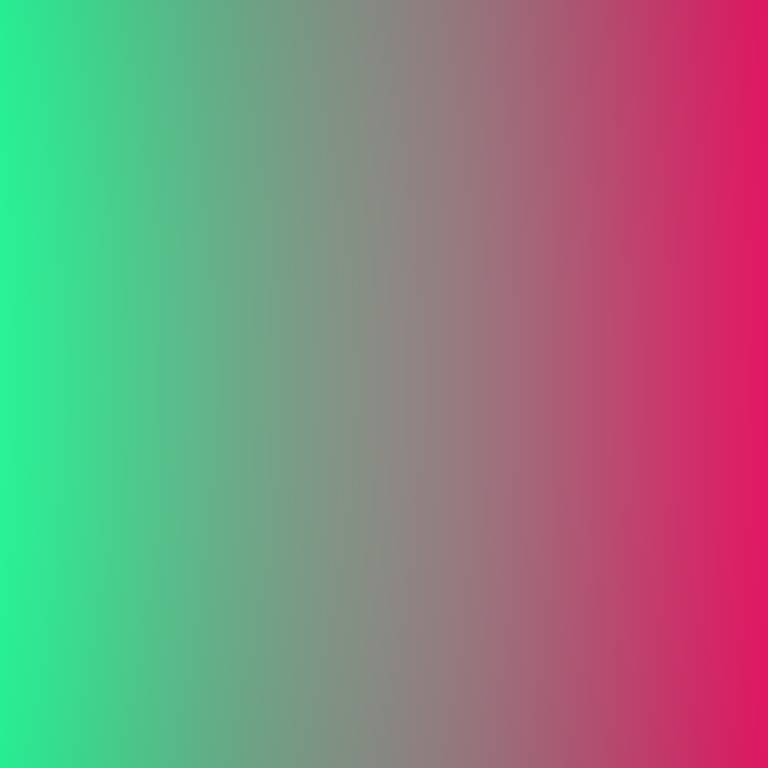
Abstract light effect, smooth gradient from vibrant green to intense red, energetic atmosphere, soft blend, no room, no furniture, no objects.